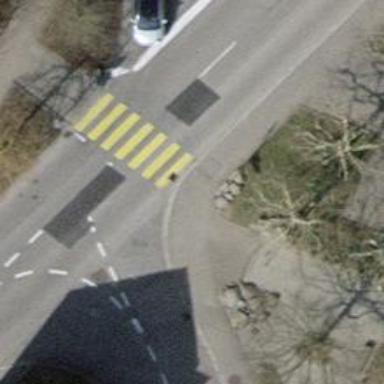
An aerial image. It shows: Asphalt sidewalk.